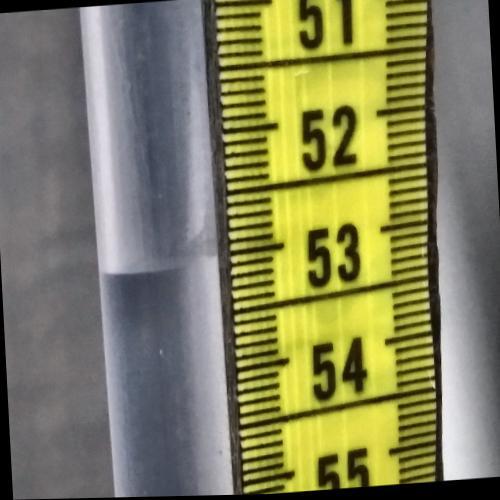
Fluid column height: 53.0 cm